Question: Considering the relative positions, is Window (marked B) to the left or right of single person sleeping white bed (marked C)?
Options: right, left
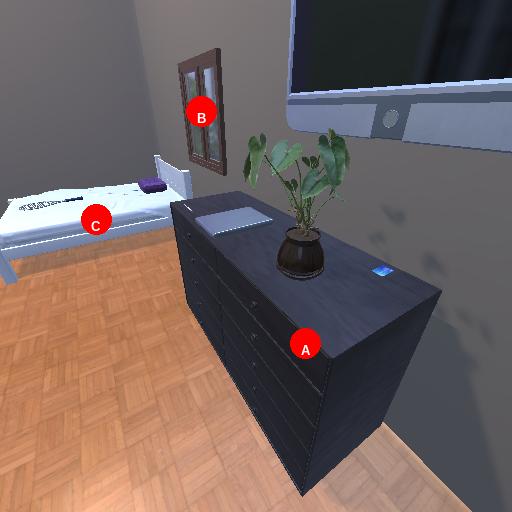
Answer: right